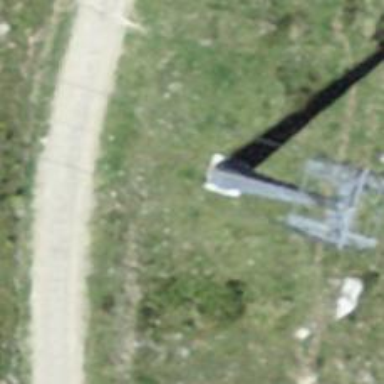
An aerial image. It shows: Pylon for aerialway.